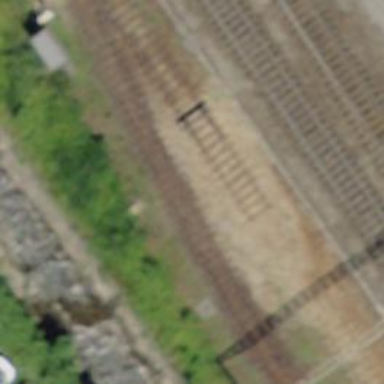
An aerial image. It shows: Railway buffer stop.